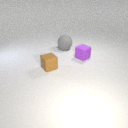
small purple rubber cube to the right of large gray rubber sphere